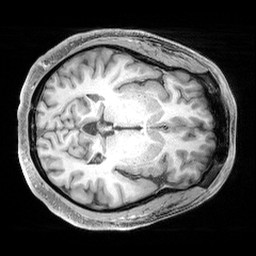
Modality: T1w
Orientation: axial
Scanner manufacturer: siemens
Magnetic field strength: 3 T
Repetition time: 2.4 s
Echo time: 0.00215 s